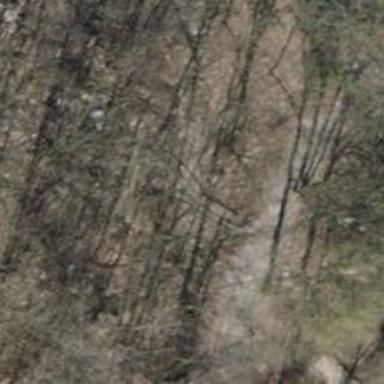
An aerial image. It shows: Pathway of pebblestone steps.